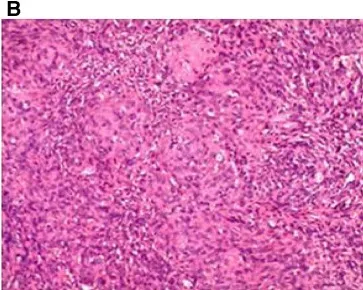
Histologic analysis of the mass. (B) Angiomatous nodules were composed of crisscross spindle cell bundles and crescent vascular channels, with fibrin microthrombi in the lumen (H&E, original magnification: x200).
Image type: pathology (h&e)